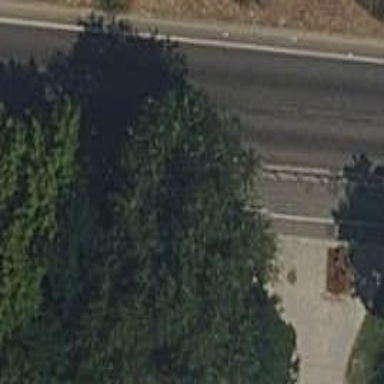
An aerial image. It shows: Asphalt cycleway with asphalt footway alongside it.